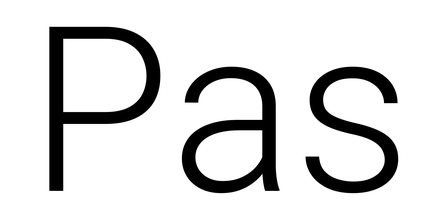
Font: Roboto_Light